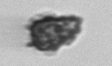
Label: Syracosphaera_pulchra